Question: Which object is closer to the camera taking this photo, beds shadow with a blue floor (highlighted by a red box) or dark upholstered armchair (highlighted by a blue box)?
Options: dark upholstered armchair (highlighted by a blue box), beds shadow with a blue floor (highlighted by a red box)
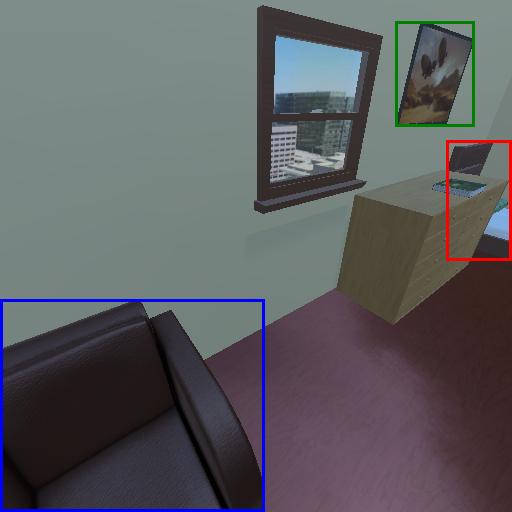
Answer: dark upholstered armchair (highlighted by a blue box)